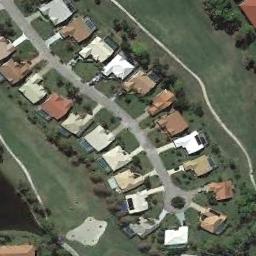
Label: dense_residential